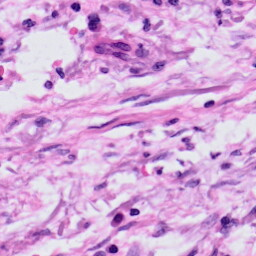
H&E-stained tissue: Skin